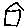
Label: house